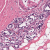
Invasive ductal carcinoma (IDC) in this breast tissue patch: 0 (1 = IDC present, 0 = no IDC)